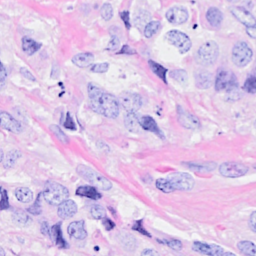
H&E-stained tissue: Breast